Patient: sex F, age 75
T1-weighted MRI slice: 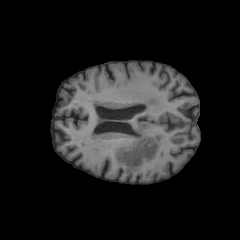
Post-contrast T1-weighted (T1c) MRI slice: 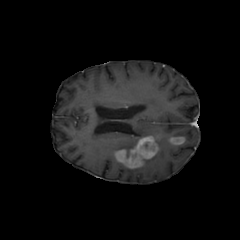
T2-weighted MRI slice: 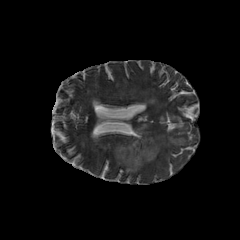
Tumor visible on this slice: yes
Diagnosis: Glioblastoma, IDH-wildtype
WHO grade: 4